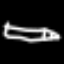
Label: pencil